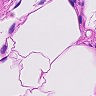
Metastatic tissue present: no